Field crop: maize
Growth stage: 2
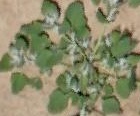
Species: chenopodium